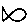
Label: fish